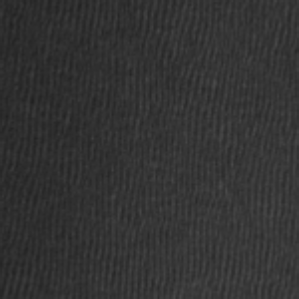
Label: frost